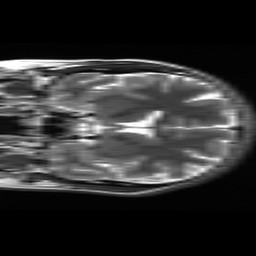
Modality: T2w
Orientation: coronal
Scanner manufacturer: ge
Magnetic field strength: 3 T
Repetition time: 6.255 s
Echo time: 0.1014 s